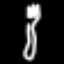
Label: fork